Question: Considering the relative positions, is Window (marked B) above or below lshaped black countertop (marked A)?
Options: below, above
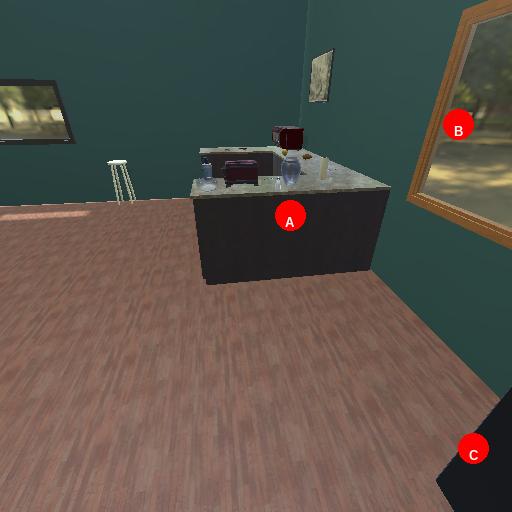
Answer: below